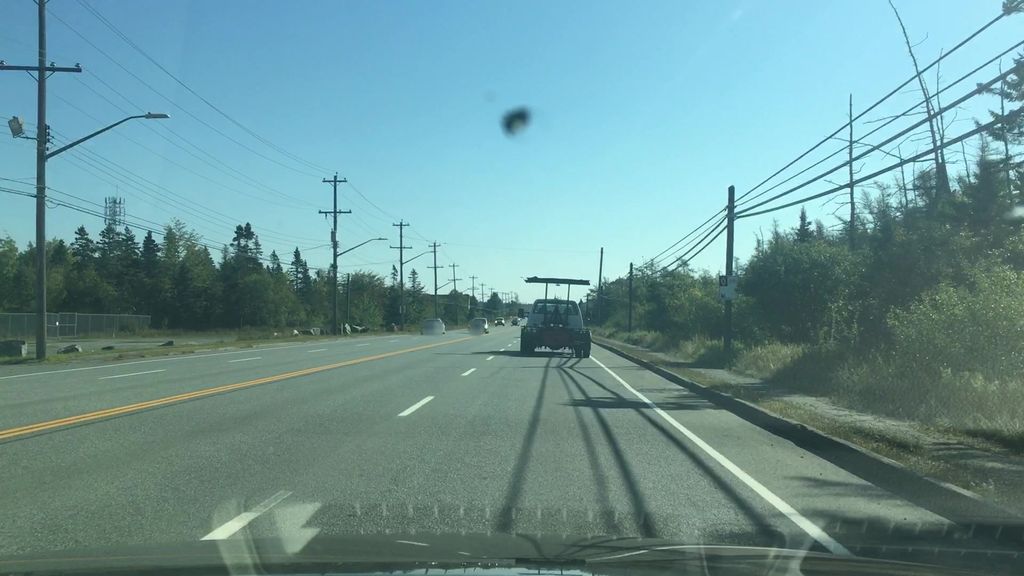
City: halifax